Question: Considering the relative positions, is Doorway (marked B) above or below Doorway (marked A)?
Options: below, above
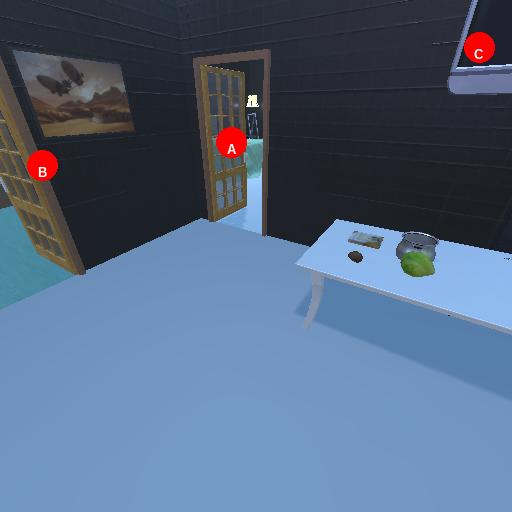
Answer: below